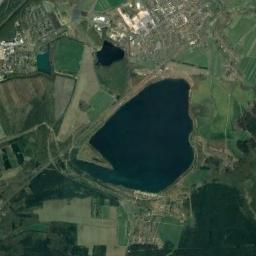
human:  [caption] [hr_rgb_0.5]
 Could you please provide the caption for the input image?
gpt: There are many meadows around the lake .

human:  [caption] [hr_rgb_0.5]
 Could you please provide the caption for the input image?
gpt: A big lake and a small lake lie in fields and villages and the water is dark blue .

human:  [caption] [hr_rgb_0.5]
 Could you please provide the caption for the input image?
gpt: The lakes in the picture vary in size .

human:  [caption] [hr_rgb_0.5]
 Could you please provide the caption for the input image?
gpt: An irregularly shaped blue lake surrounded by green and yellow-brown fields .

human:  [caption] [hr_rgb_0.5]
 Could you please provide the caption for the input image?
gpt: There are many green farmlands around the lake .